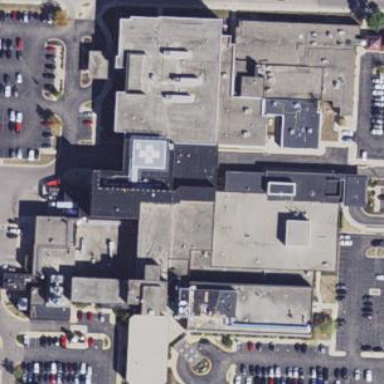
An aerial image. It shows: Hospital building.